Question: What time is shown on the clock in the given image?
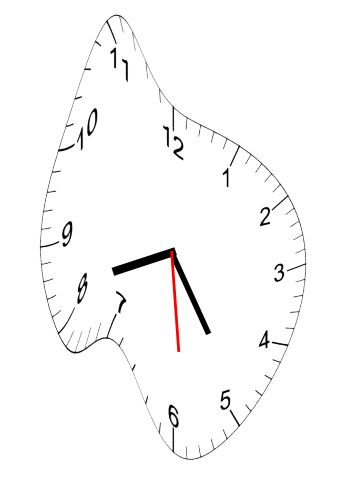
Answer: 08:24:29